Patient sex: M
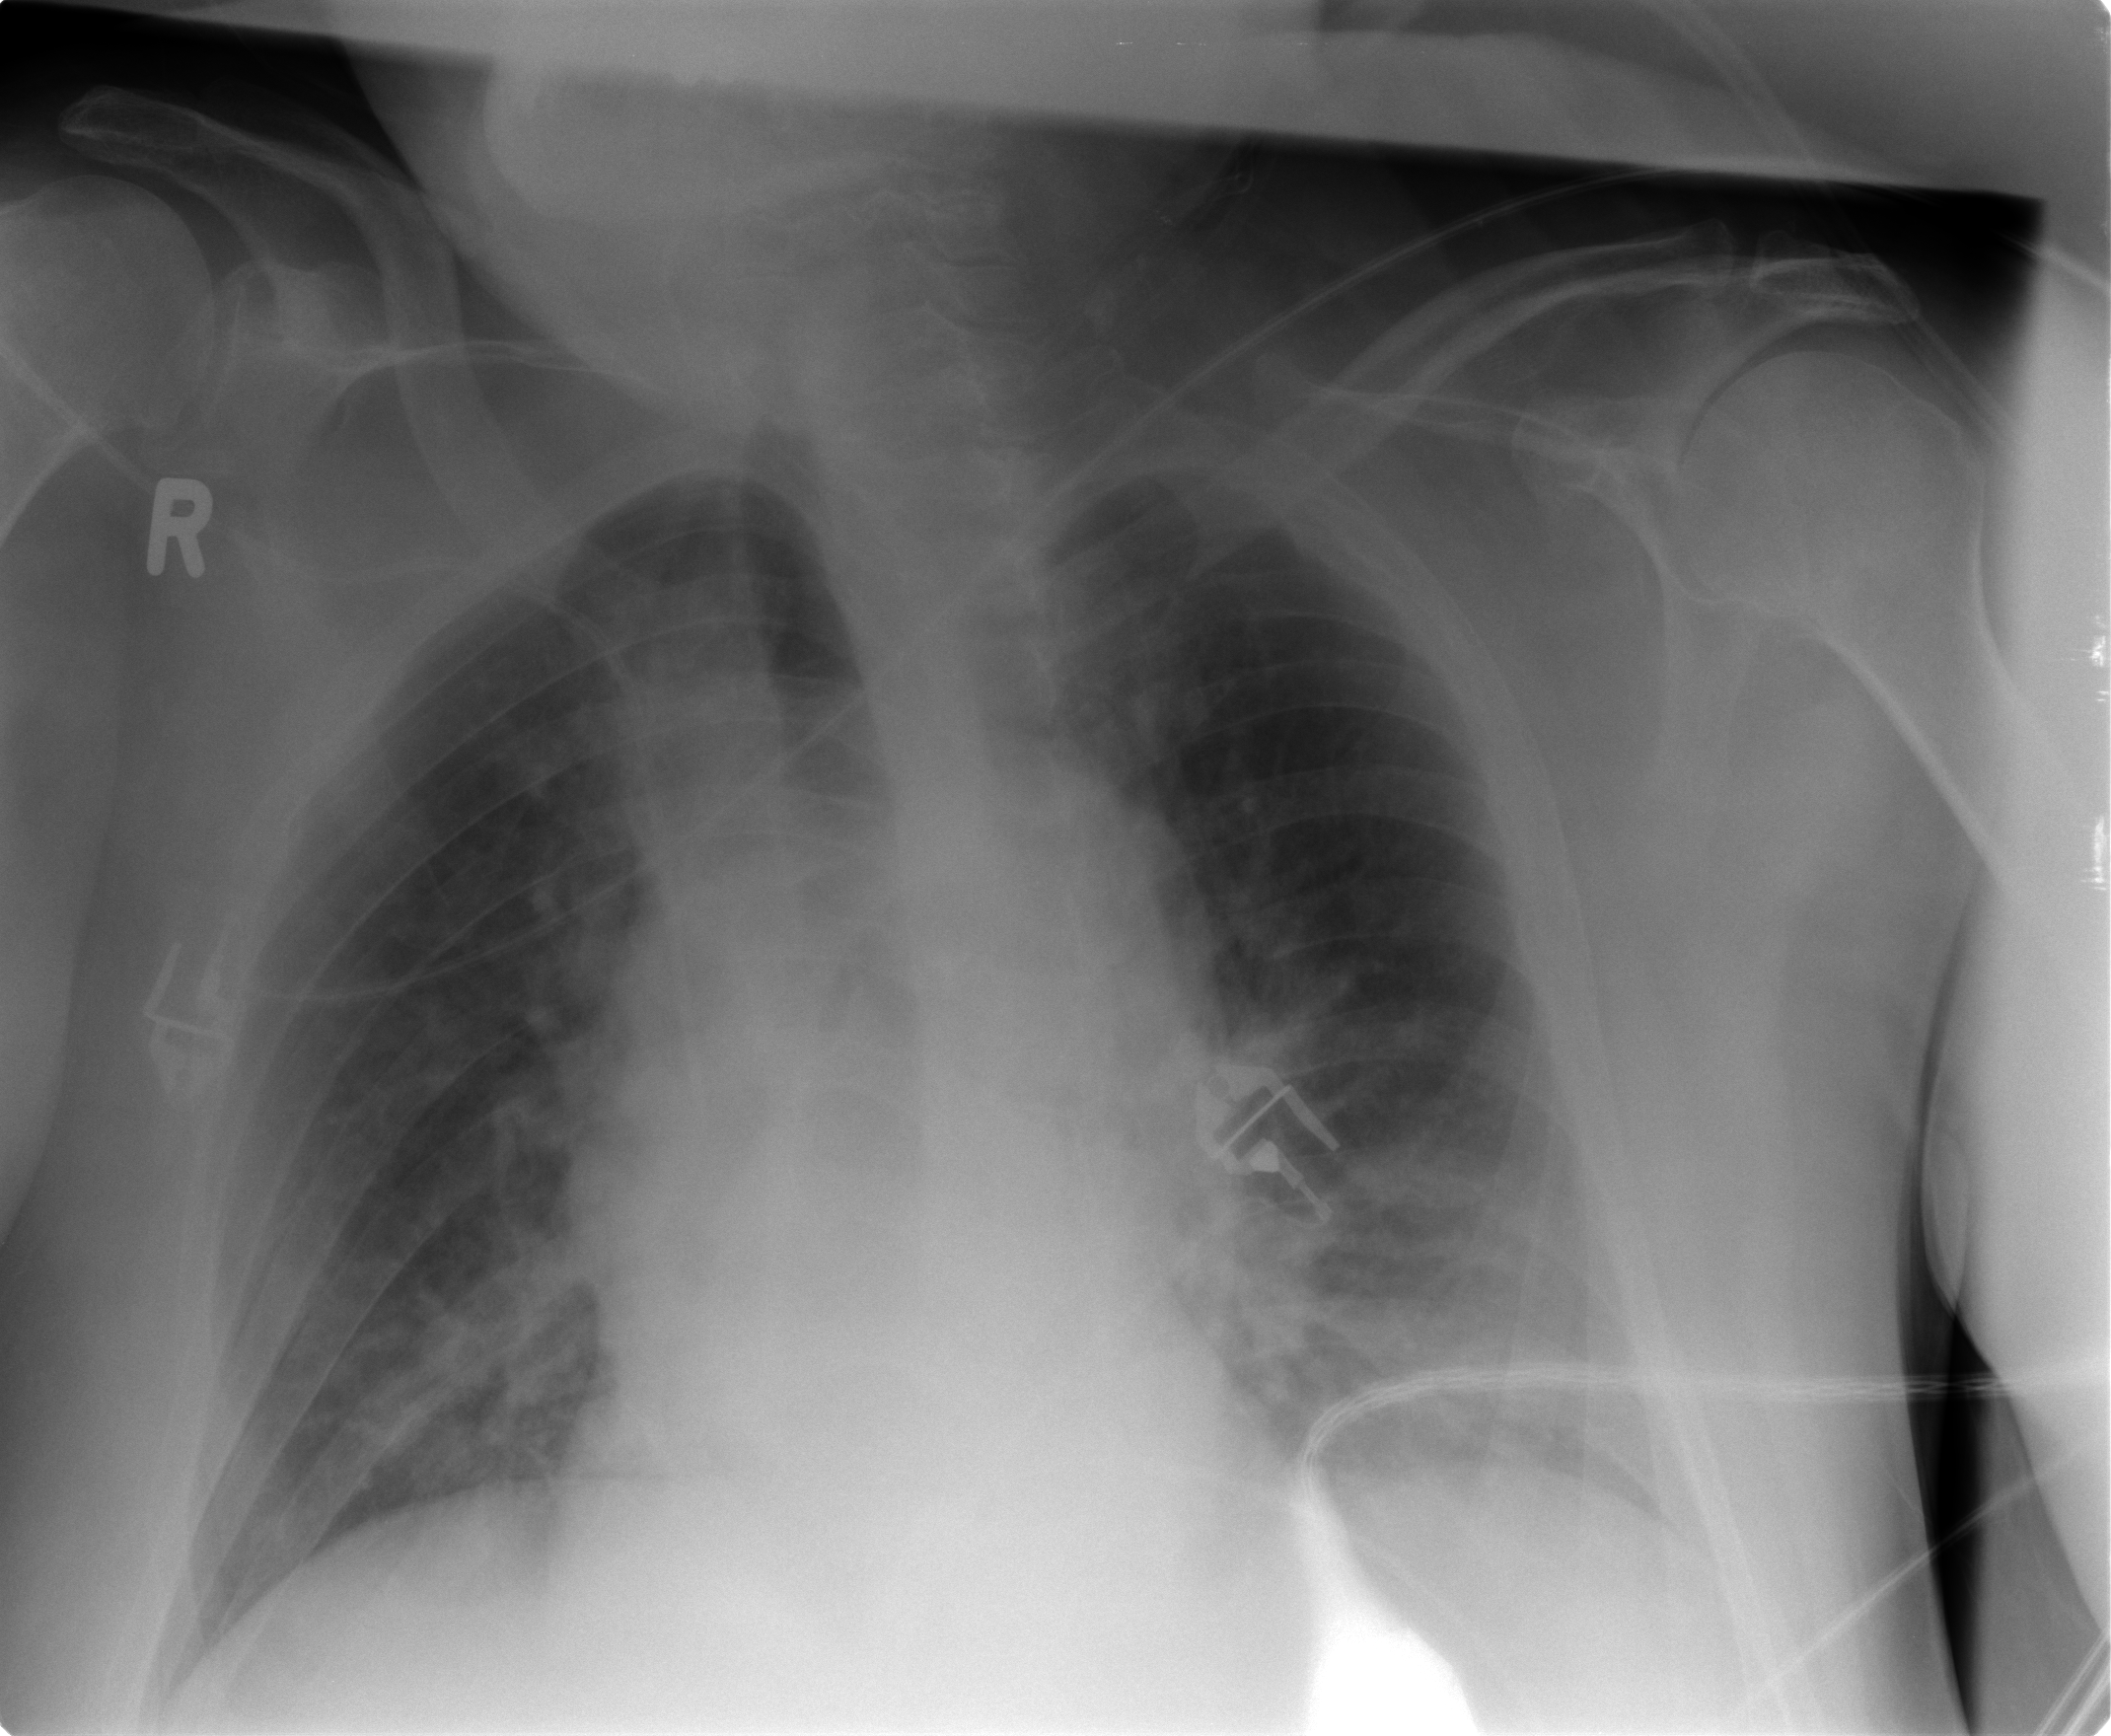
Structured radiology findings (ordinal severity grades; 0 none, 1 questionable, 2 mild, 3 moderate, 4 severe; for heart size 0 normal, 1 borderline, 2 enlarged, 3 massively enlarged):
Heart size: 0
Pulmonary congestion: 2
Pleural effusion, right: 0
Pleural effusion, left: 2
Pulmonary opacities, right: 0
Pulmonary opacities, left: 0
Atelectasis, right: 2
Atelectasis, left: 2